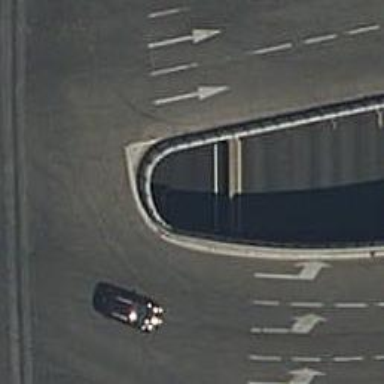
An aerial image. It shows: Kerb serving as barrier.